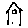
Label: house